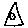
Label: triangle